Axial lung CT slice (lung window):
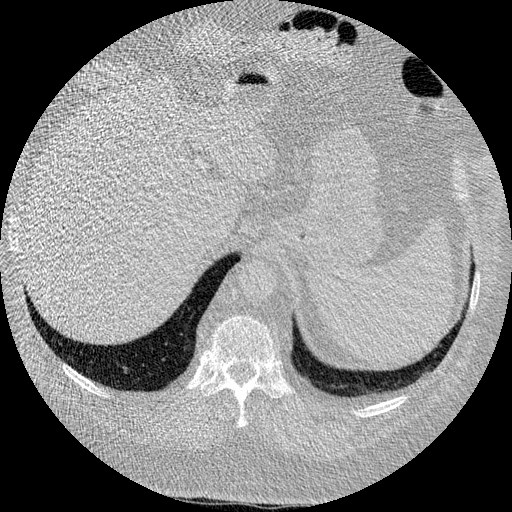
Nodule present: no